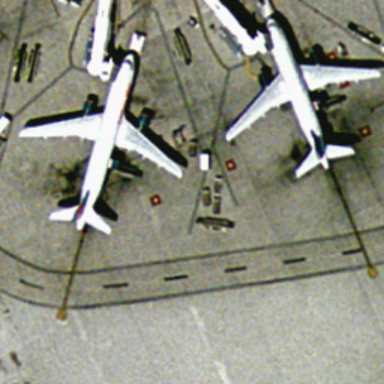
There are two airplanes at the airport .